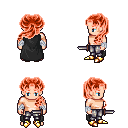
a pixel art fantasy rpg character, male body template, human, light skin, black cape, metal pants, red princess hairstyle, white cloth bandages, gold boots, dagger, four views (front, back, left, right), 2x2 character sprite sheet, small pixel art, hard edges, no anti-aliasing